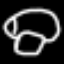
Label: mushroom